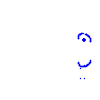
Particle: proton